Question: I am struggling to understand what is missing from my current gulpfile in order to make JSDoc happy.
The code below does not cause any errors to be thrown, but looking at the index page of the documentation that is generated, it is clear my docs have not been formatted.
What am I missing here?
First, here is the function I want to document.
'''
/**
* Returns the sum of a and b
* @param {Number} a
* @param {Number} b
* @return {Number} Sum of a and b
*/
var sum = function(a, b){
return a + b;
};
'''
Next, here is my gulpfile.js
'''
var gulp = require('gulp');
var jsdoc = require('gulp-jsdoc');
gulp.task('js-doc', function(){
return gulp.src([ 'app.js' ])
.pipe(jsdoc.parser({}, 'test'))
.pipe(jsdoc.generator('./docs'));
});
'''
Once I run 'gulp js-doc', it creates the docs/ directory and builds out the documentation. However, visiting the index.html page in the browser reveals that no documentation was actually generated. When I look at 'app.js.html', another file generated by JSDoc, I see my code block but nothing on it has been parsed and turned into actual documentation. See screenshot below.

I think I'm missing some fundamental understanding of JSDoc or Gulp.
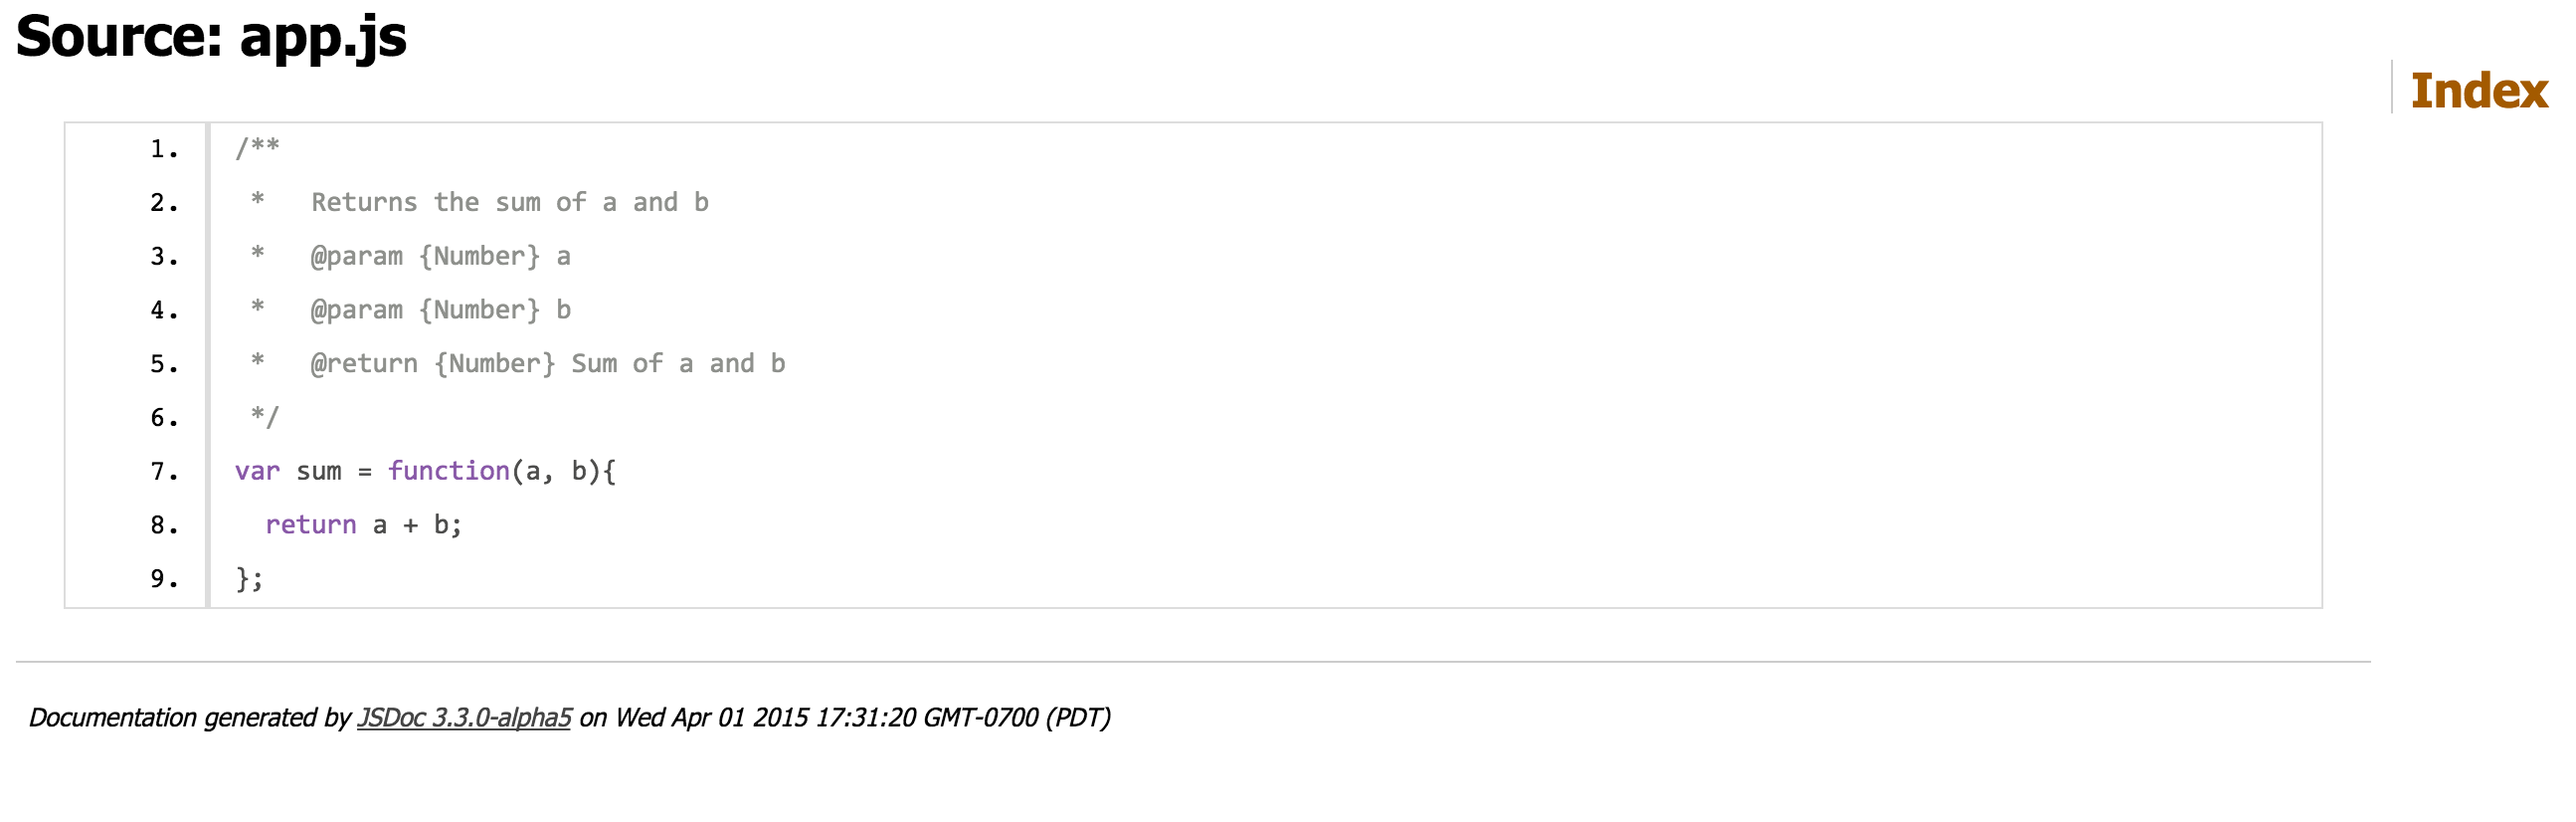
Answer: Figured it out:
'npm install --save jsdoc gulp-shell'
Then, inside your gulpfile.js paste in the following requires and task:
'''
var gulp = require('gulp');
var shell = require('gulp-shell');
gulp.task('js-doc', shell.task(['./node_modules/jsdoc/jsdoc .']));
'''
Now when you run 'gulp js-doc' from the command line, you will generate the documentation.